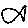
Label: fish